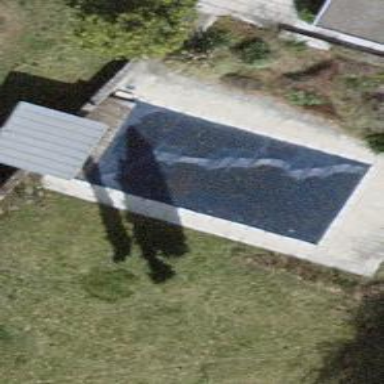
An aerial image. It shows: Outdoor swimming pool in leisure land area.